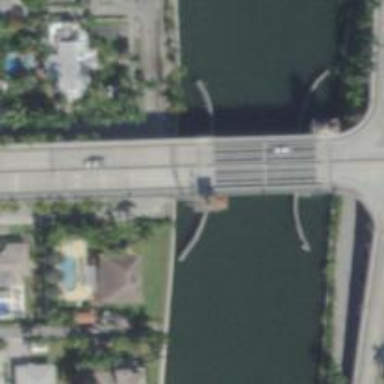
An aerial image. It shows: Primary highway crossing bascule movable bridge.